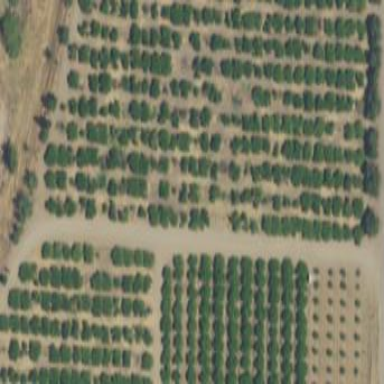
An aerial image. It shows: Orchard with lemon trees.